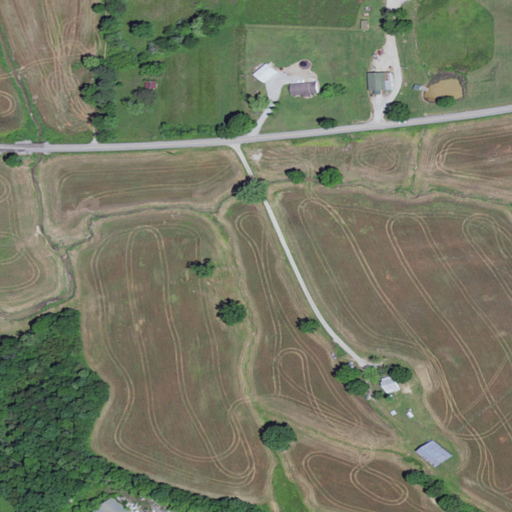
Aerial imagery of valley in Kentucky named Pew Hollow containing pasture, cultivated crops, deciduous forest, low intensity development, open development, medium intensity development, and mixed forest